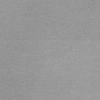
Label: dusty